Aerial crown-view tile of a tropical tree (Barro Colorado Island, Panama), acquired 20240611:
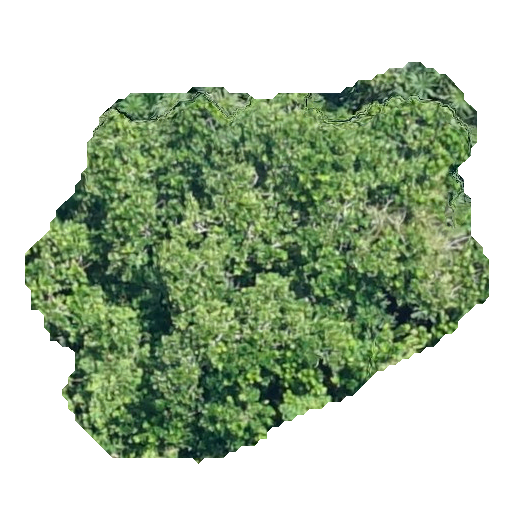
Species: Anacardium excelsum
GBIF accepted scientific name: Anacardium excelsum
Crown area: 206.792 m²